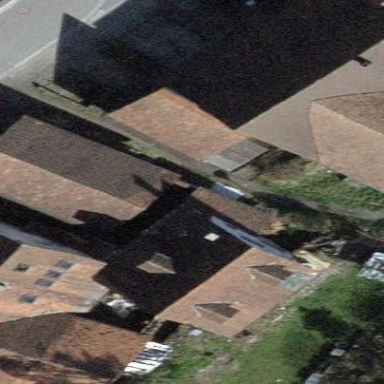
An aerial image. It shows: Building with tile roof.